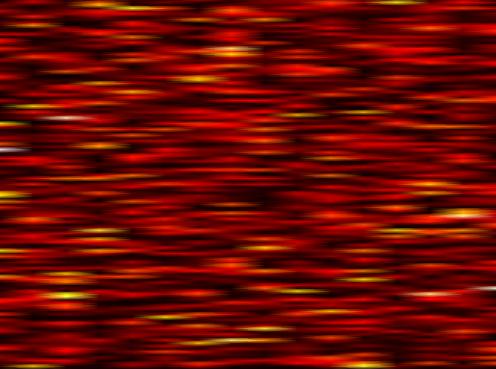
Label: WOLA